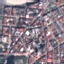
Land use / land cover: Residential